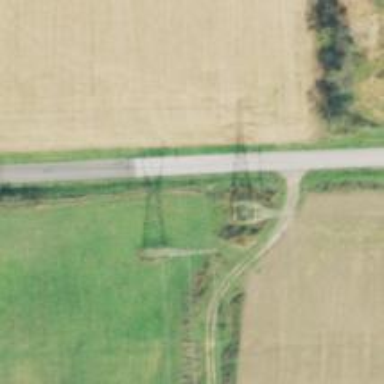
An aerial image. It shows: Lattice structure tower.